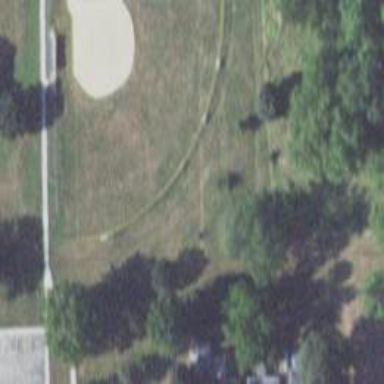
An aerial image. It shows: Baseball/softball pitch for leisure sports.